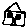
Label: house